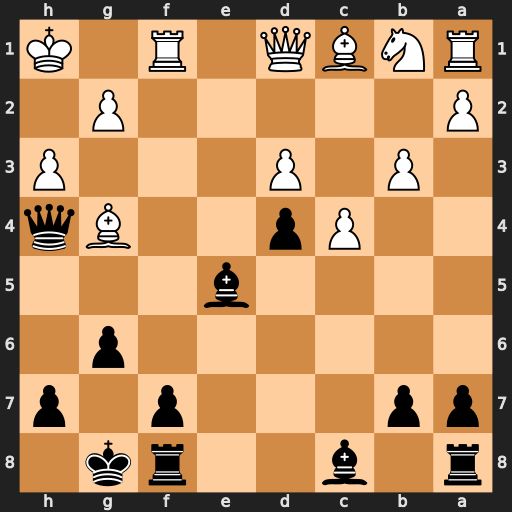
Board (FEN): r1b2rk1/pp3p1p/6p1/4b3/2Pp2Bq/1P1P3P/P5P1/RNBQ1R1K
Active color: b
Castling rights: -
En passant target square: -
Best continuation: Qg3 Bf4 Bxf4 Rxf4 Qxf4